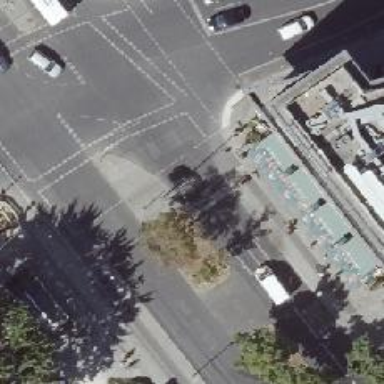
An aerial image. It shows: Road with traffic signals.